Field crop: tomato
Growth stage: 1
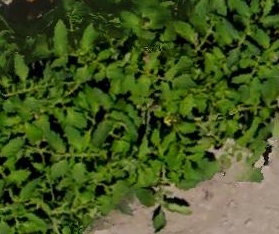
Species: tomato